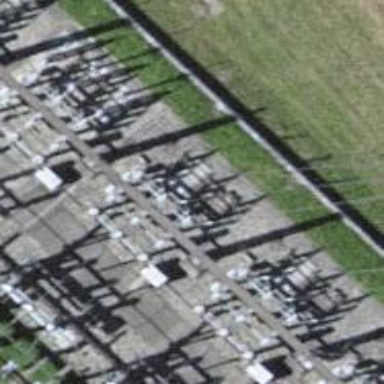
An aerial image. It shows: Power line in the image.